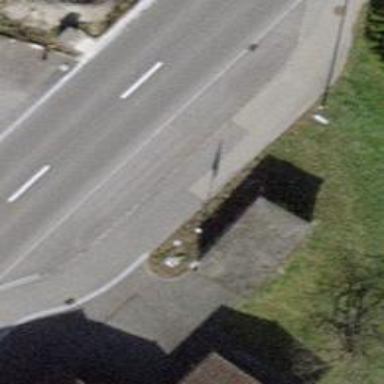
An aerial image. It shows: Flagpole structure.